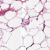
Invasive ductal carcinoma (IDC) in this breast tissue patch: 0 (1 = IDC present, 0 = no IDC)